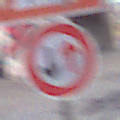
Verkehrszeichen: VorrangDesGegenverkehrs
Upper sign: Arbeitsstelle
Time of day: SunriseSunset
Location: Outdoor (Suburban)
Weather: PartlyCloudy
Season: NotSpecified
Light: Natural